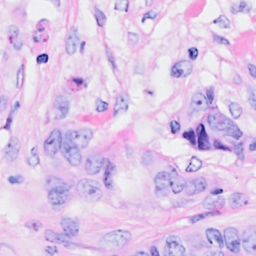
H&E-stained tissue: Breast